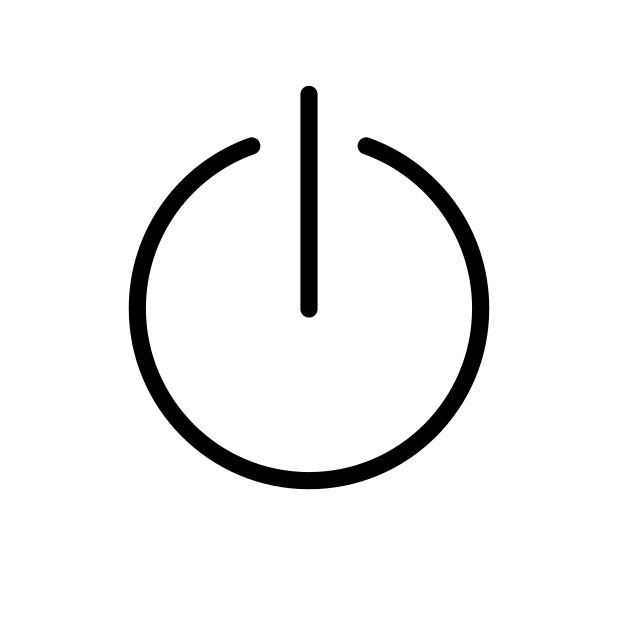
power symbol